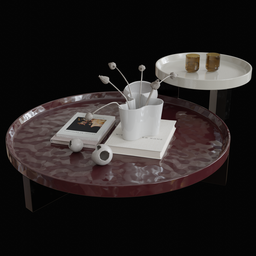
Label: furniture